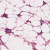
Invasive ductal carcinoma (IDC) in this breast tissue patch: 1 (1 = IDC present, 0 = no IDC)